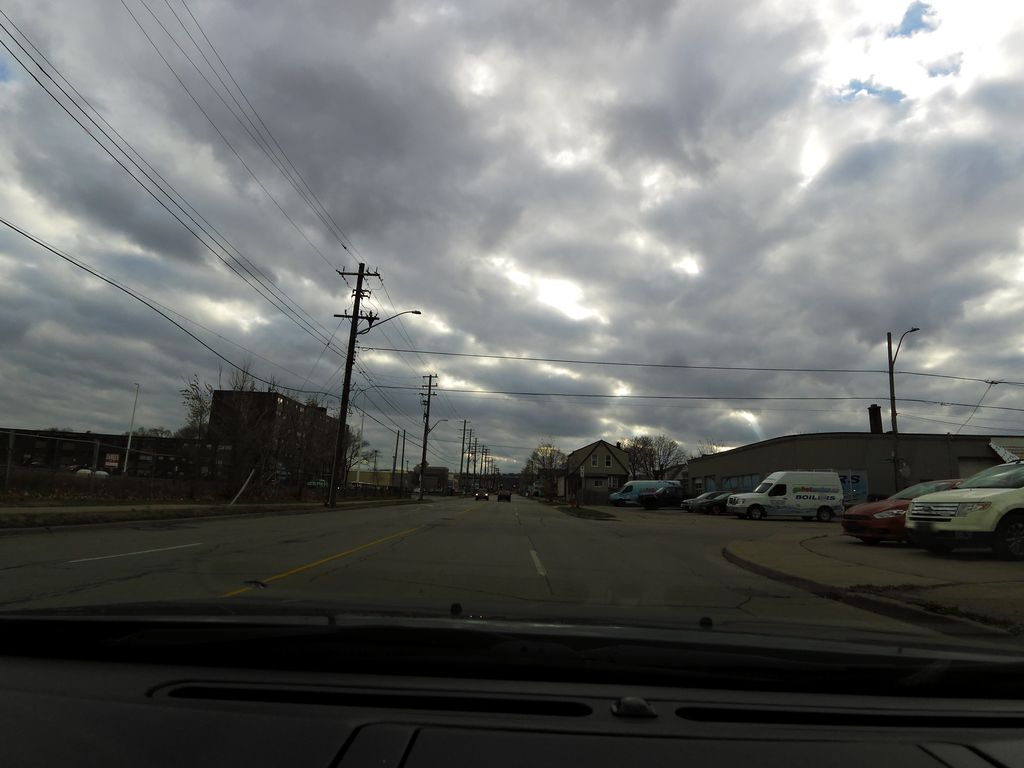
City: hamilton